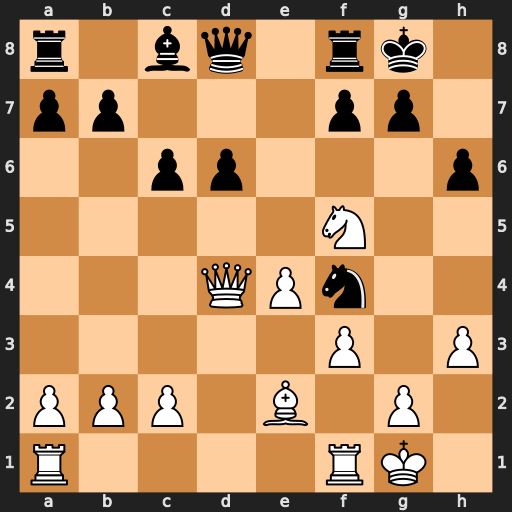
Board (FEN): r1bq1rk1/pp3pp1/2pp3p/5N2/3QPn2/5P1P/PPP1B1P1/R4RK1
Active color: w
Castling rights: -
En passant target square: -
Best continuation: Qxg7#